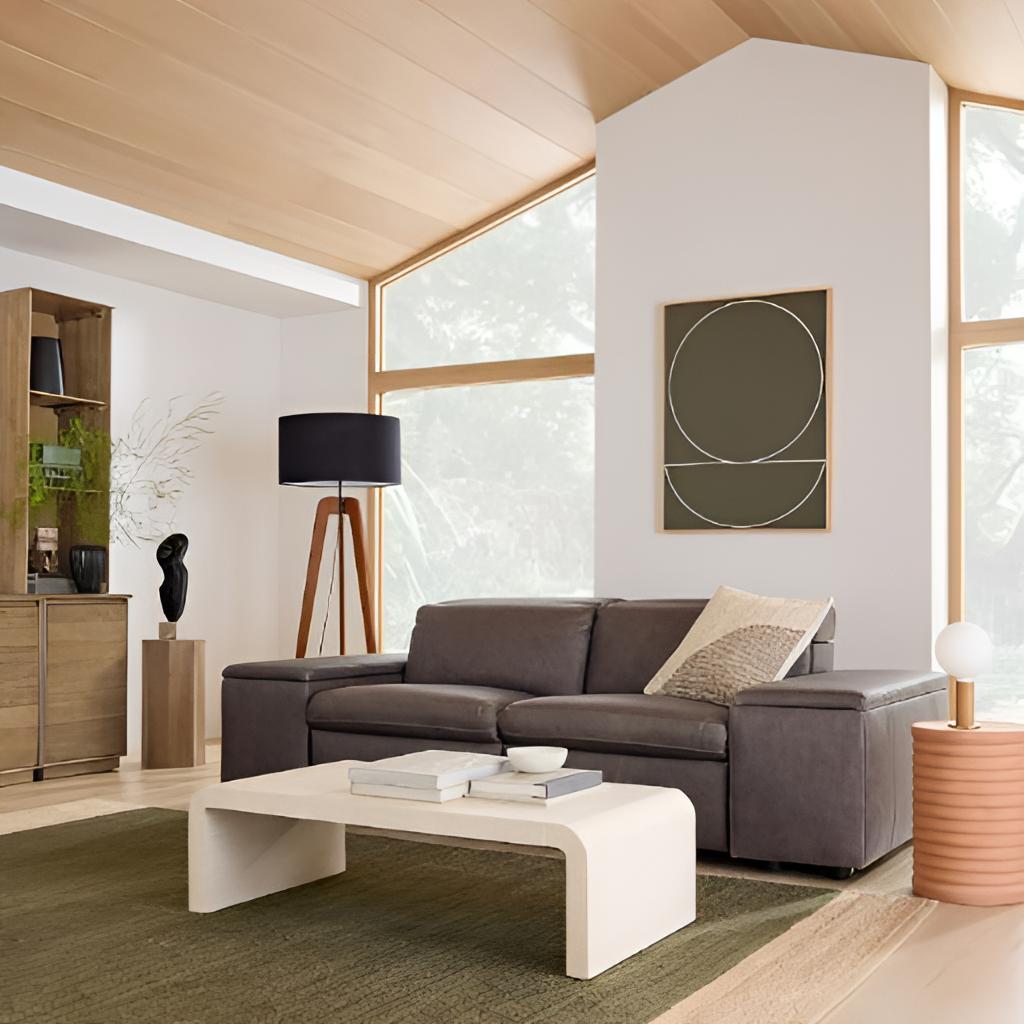
leather sofa, living room, tan wood flooring, with plank pattern, contemporary, plaster wallpaper, with solid pattern